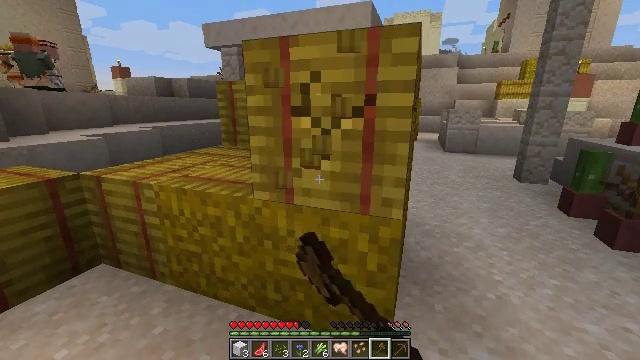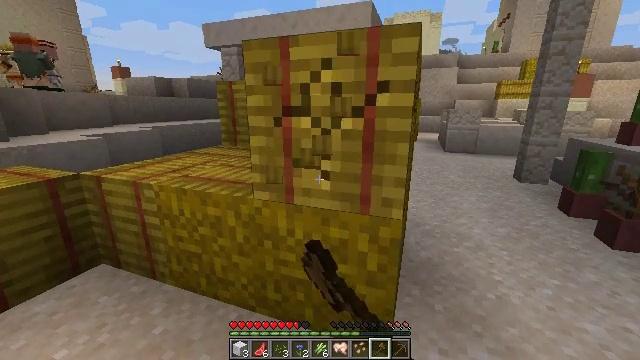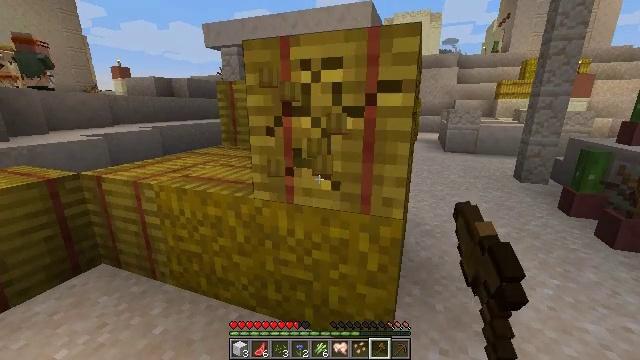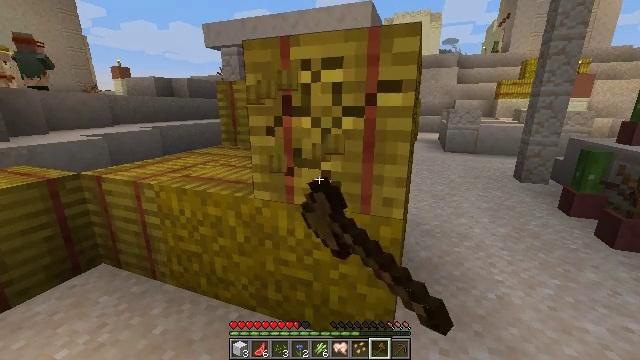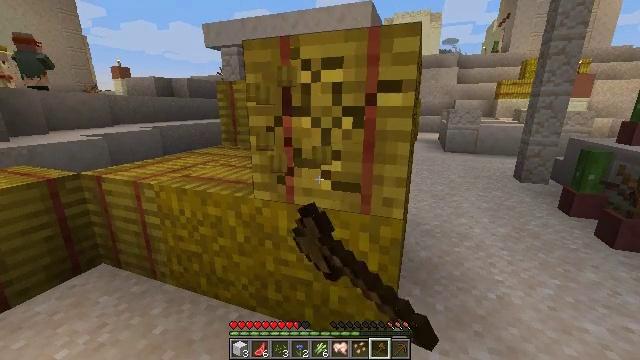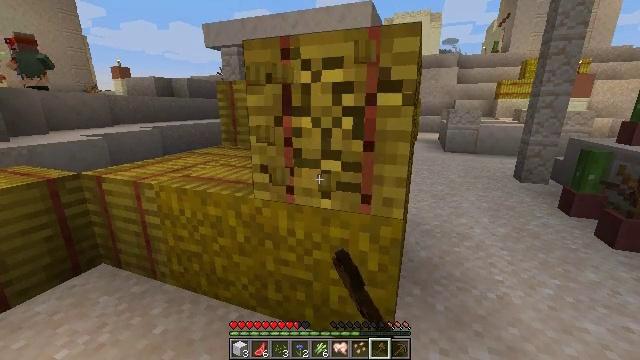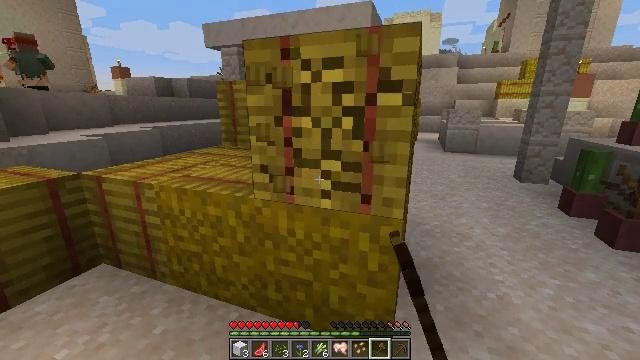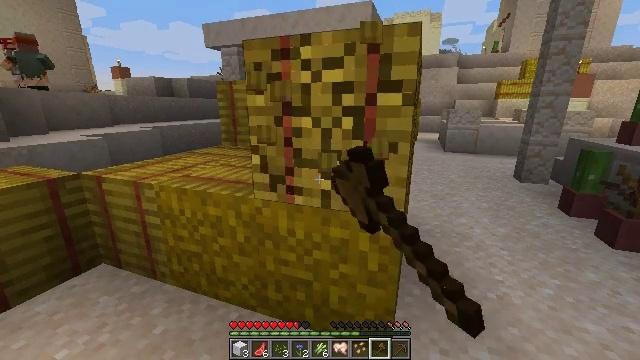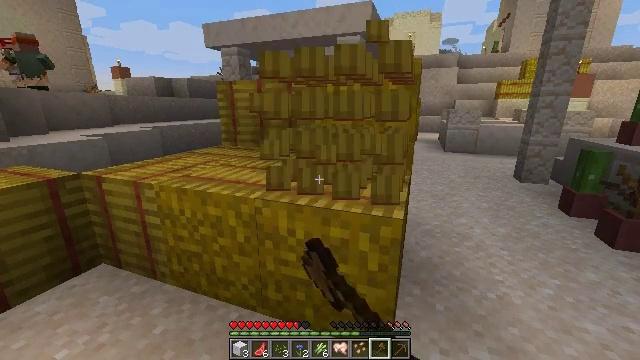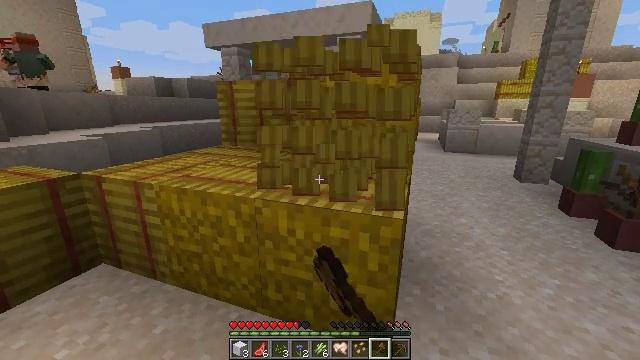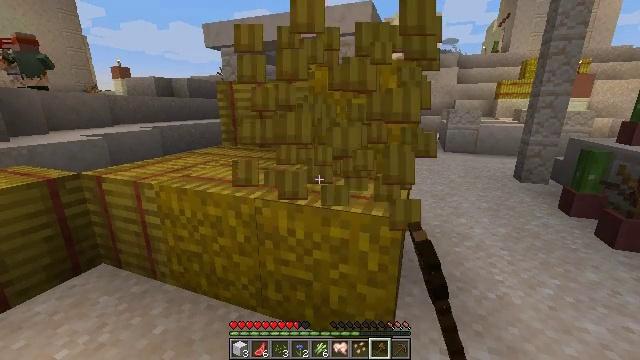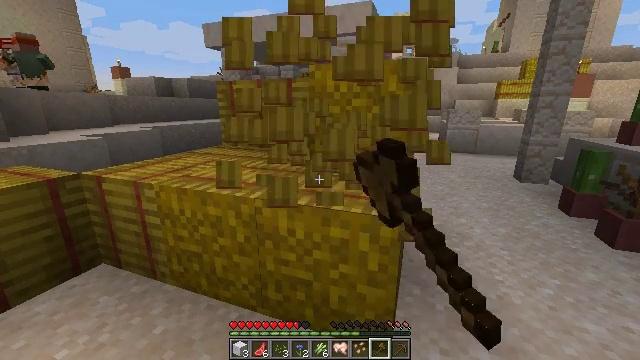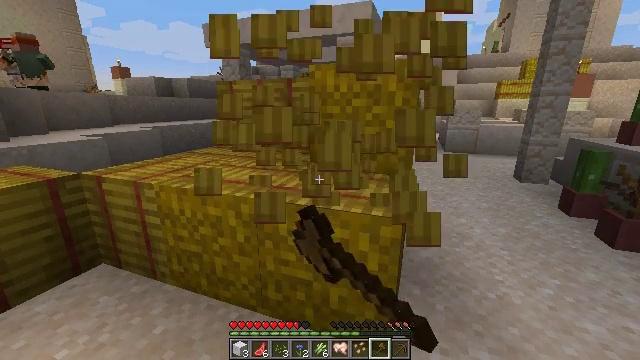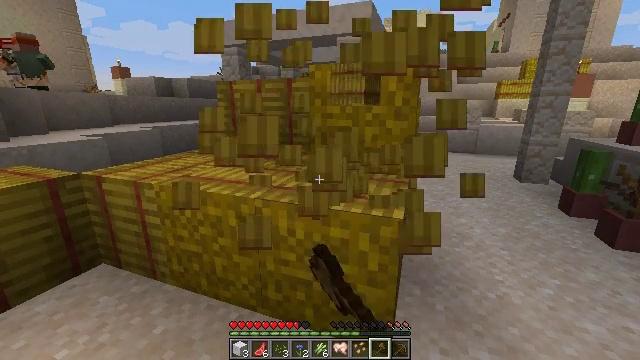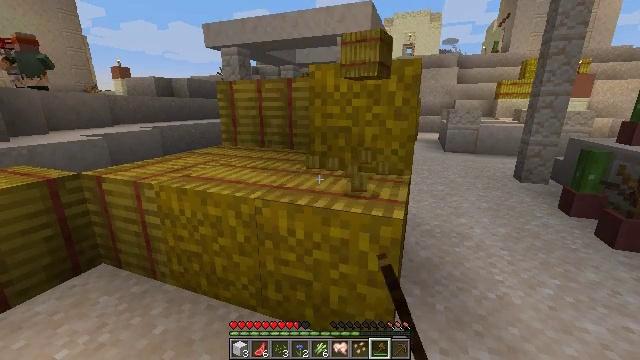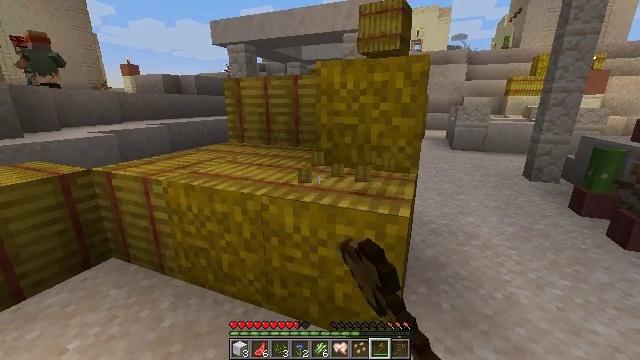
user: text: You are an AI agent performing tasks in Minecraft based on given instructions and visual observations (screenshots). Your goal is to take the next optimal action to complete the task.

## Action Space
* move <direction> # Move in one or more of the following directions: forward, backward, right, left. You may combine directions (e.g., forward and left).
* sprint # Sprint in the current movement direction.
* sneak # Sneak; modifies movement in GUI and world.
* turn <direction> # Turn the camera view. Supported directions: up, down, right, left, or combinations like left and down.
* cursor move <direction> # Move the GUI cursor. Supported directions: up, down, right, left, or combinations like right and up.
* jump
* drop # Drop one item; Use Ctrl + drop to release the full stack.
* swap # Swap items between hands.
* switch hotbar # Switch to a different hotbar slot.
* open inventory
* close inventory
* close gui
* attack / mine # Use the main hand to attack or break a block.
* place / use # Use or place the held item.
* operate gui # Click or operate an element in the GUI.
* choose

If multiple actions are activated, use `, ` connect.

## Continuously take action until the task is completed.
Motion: motion action
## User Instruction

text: Collect a hay block for crafting.
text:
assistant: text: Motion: attack / mine
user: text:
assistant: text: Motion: attack / mine
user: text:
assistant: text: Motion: attack / mine
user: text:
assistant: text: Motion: attack / mine
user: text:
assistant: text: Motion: attack / mine
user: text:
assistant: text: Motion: attack / mine
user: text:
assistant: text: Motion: attack / mine
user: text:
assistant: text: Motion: attack / mine
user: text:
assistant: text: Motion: attack / mine
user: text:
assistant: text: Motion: attack / mine
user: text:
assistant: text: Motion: attack / mine
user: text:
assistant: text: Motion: attack / mine
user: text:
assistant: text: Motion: attack / mine
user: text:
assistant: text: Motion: attack / mine
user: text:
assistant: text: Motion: turn left, attack / mine
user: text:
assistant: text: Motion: turn left and down, attack / mine
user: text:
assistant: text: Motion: attack / mine
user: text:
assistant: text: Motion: attack / mine
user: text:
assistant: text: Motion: attack / mine
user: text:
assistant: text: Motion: attack / mine
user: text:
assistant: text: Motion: attack / mine
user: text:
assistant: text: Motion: attack / mine
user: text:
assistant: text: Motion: attack / mine
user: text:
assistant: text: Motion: attack / mine
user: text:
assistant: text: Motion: attack / mine
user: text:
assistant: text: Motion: attack / mine
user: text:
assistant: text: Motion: attack / mine
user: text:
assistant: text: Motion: attack / mine
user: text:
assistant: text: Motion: attack / mine
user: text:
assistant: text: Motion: attack / mine